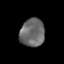
Tissue: prostate
Cell type: Epithelial cells
Senescence score: 0.3059
Nuclear area (px): 675
Mean DAPI intensity: 105.956